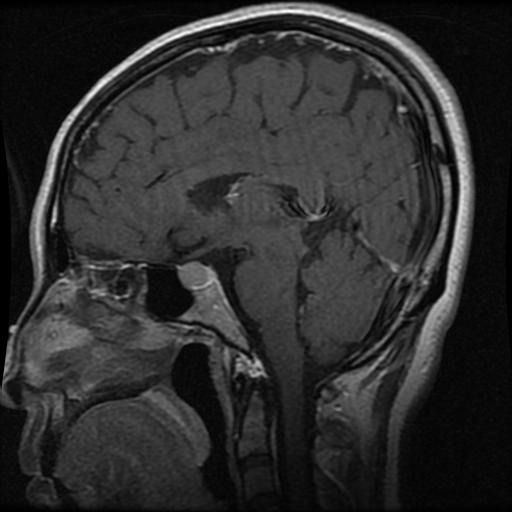
Label: pituitary